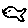
Label: fish